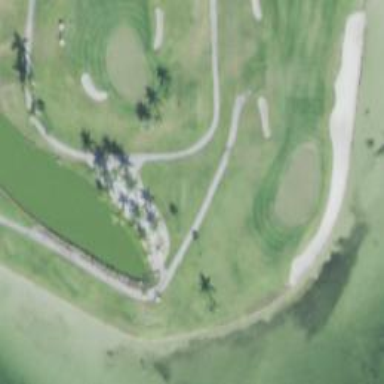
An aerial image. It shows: Golf bunker filled with natural sand.